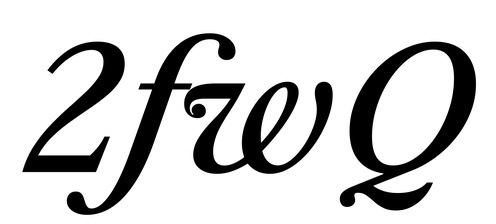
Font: LibreCaslonText-Italic_Medium_Italic